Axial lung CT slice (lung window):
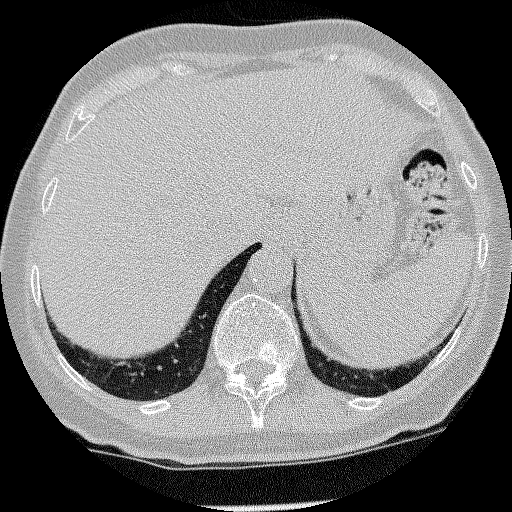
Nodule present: no